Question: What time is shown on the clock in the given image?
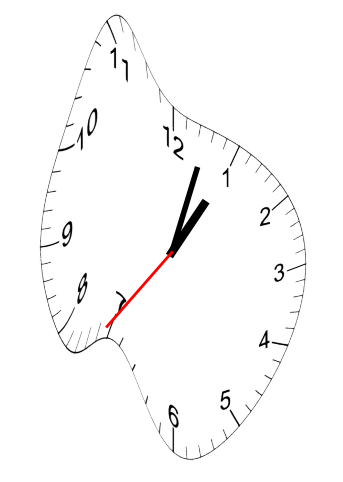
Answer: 01:02:36